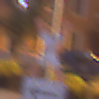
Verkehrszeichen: Andreaskreuz
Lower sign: RichtungsangabeDurchPfeile1
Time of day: Night
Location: Outdoor (Urban)
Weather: PartlyCloudy
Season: NotSpecified
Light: Artificial